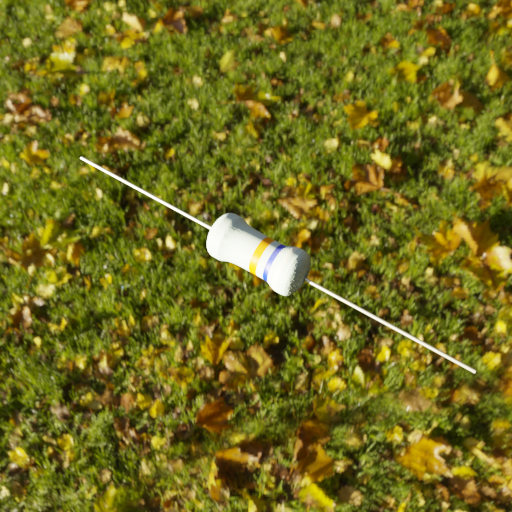
Resistor colour bands (in order): orange, blue, white